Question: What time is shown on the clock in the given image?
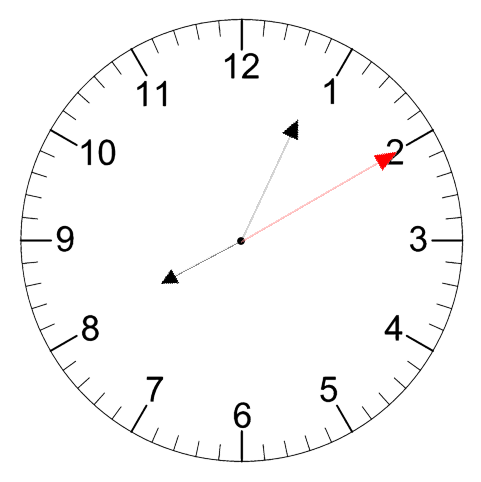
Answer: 08:04:10